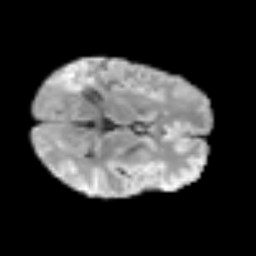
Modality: T2w
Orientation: axial
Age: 39
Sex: female
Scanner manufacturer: siemens
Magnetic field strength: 3 T
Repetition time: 3.2 s
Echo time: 0.081 s